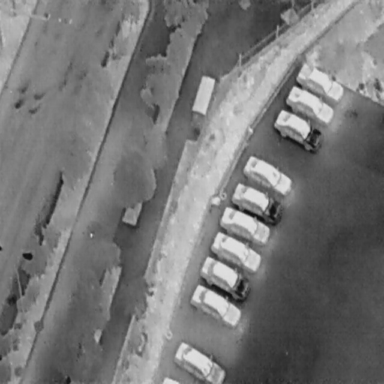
There are ten Cars in the infrared image.